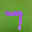
Label: 7